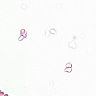
Metastatic tissue present: no